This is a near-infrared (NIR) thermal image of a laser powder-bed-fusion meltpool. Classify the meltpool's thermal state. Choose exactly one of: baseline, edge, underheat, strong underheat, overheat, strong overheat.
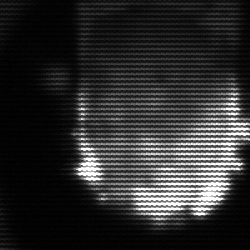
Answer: baseline